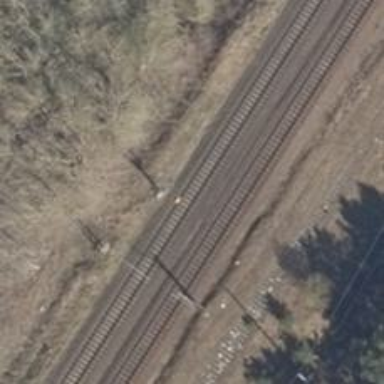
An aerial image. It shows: Railway signal.